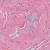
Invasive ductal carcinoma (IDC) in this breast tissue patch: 1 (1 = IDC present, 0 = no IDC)